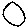
Label: circle